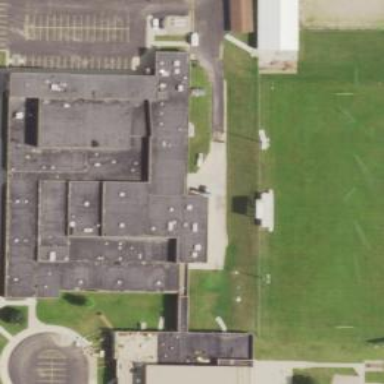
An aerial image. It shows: School building.